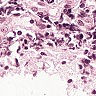
Metastatic tissue present: no